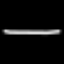
Label: line